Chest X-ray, PA view. Patient: 27 years old, sex F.
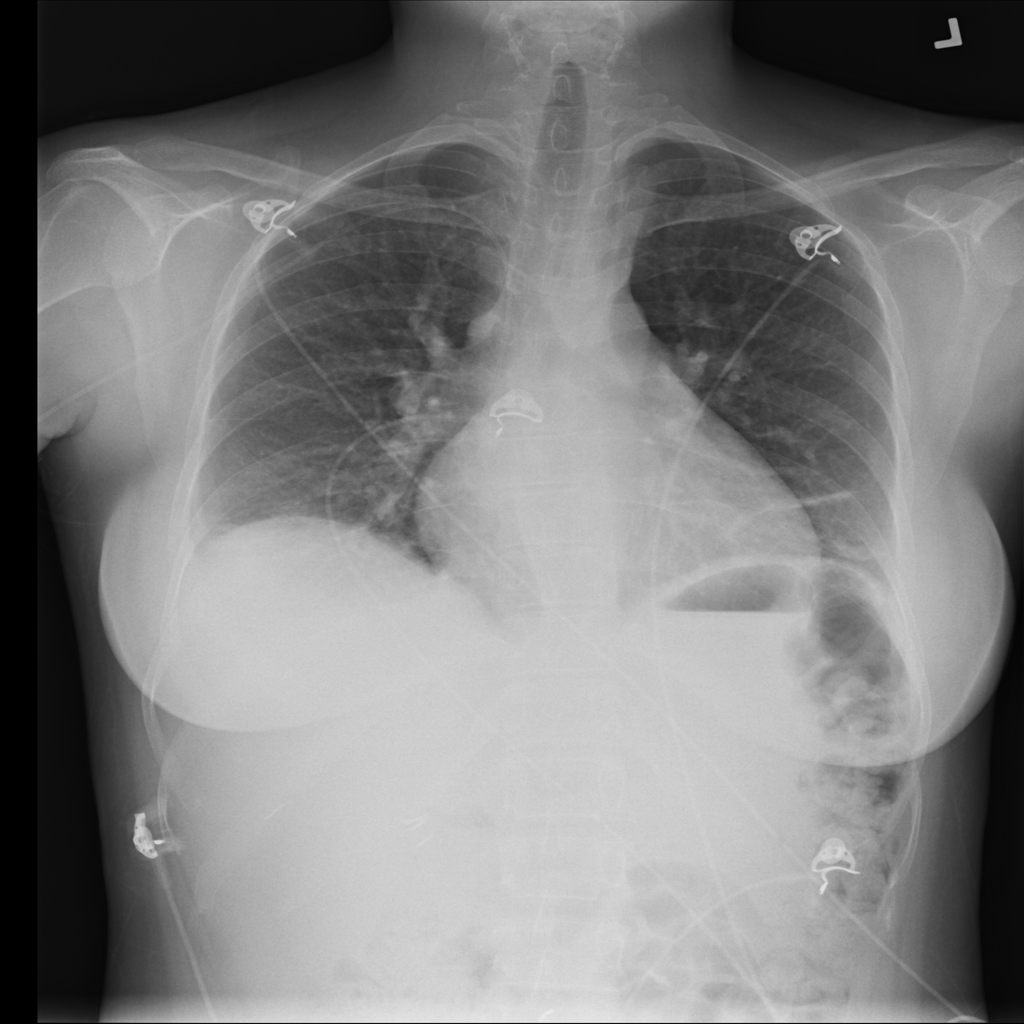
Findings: Atelectasis, Infiltration